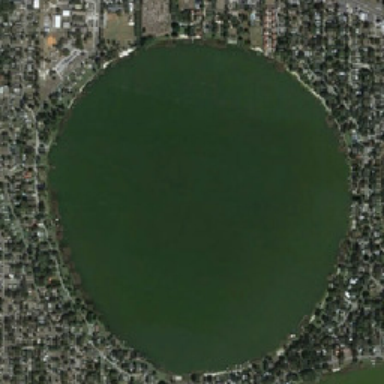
Crowded plants and buildings surround this round pond with green water .